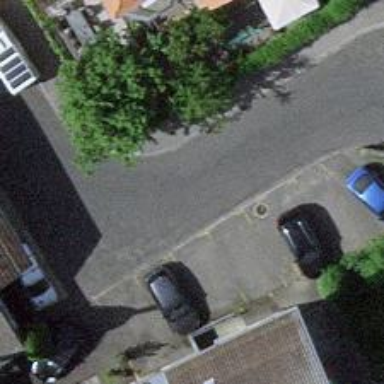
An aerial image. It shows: Living street with marked parking on the left side. The surface of the road is asphalt.